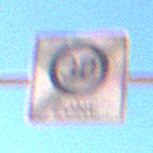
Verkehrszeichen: EndeZone30
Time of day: MorningAfternoon
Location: Outdoor (RoadRail)
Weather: Clear
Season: NotSpecified
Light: Natural